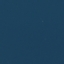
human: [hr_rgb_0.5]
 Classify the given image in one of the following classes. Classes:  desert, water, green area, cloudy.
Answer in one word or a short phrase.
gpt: water